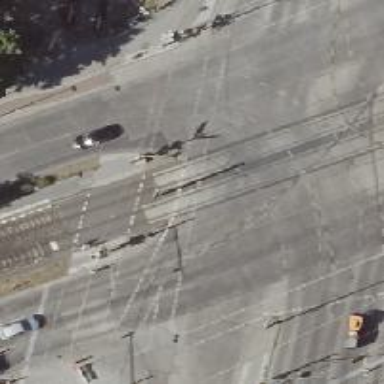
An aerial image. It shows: Tram level crossing on the railway.